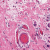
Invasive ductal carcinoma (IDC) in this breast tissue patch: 0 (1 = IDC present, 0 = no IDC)